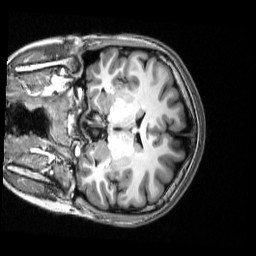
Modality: T1w
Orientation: coronal
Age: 20
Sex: female
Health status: healthy
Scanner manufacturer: siemens
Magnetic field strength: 3 T
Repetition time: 2.53 s
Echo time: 0.00339 s